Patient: sex M, age 42
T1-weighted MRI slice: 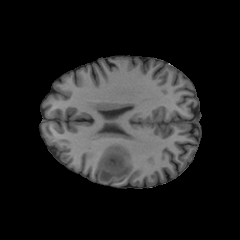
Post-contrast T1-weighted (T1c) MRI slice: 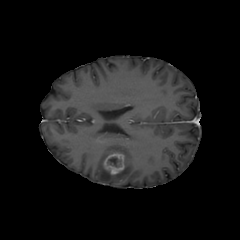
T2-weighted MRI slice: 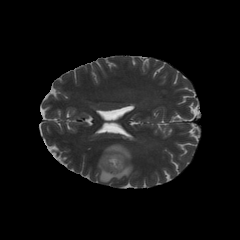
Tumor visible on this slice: yes
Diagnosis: Glioblastoma, IDH-wildtype
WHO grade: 4